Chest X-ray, PA view. Patient: 68 years old, sex M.
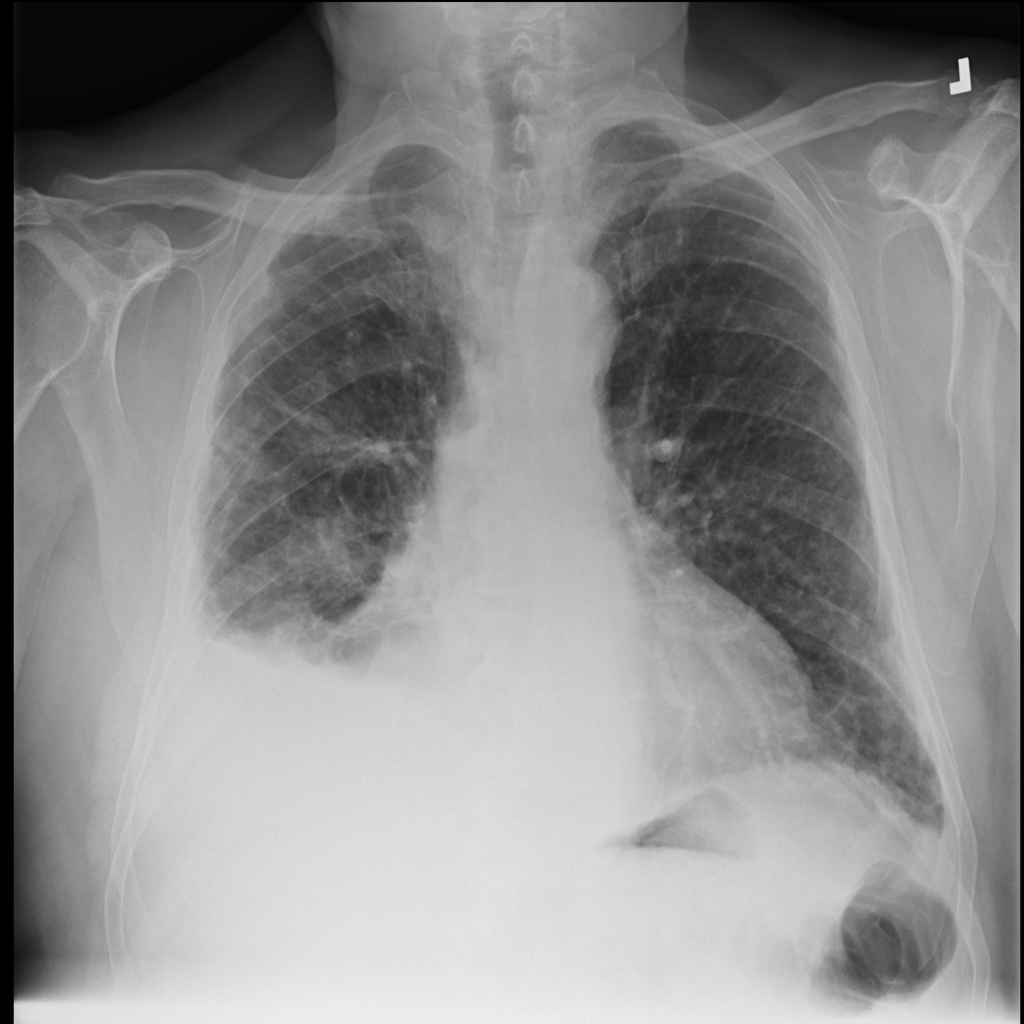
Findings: Effusion, Infiltration, Mass